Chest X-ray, PA view. Patient: 56 years old, sex M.
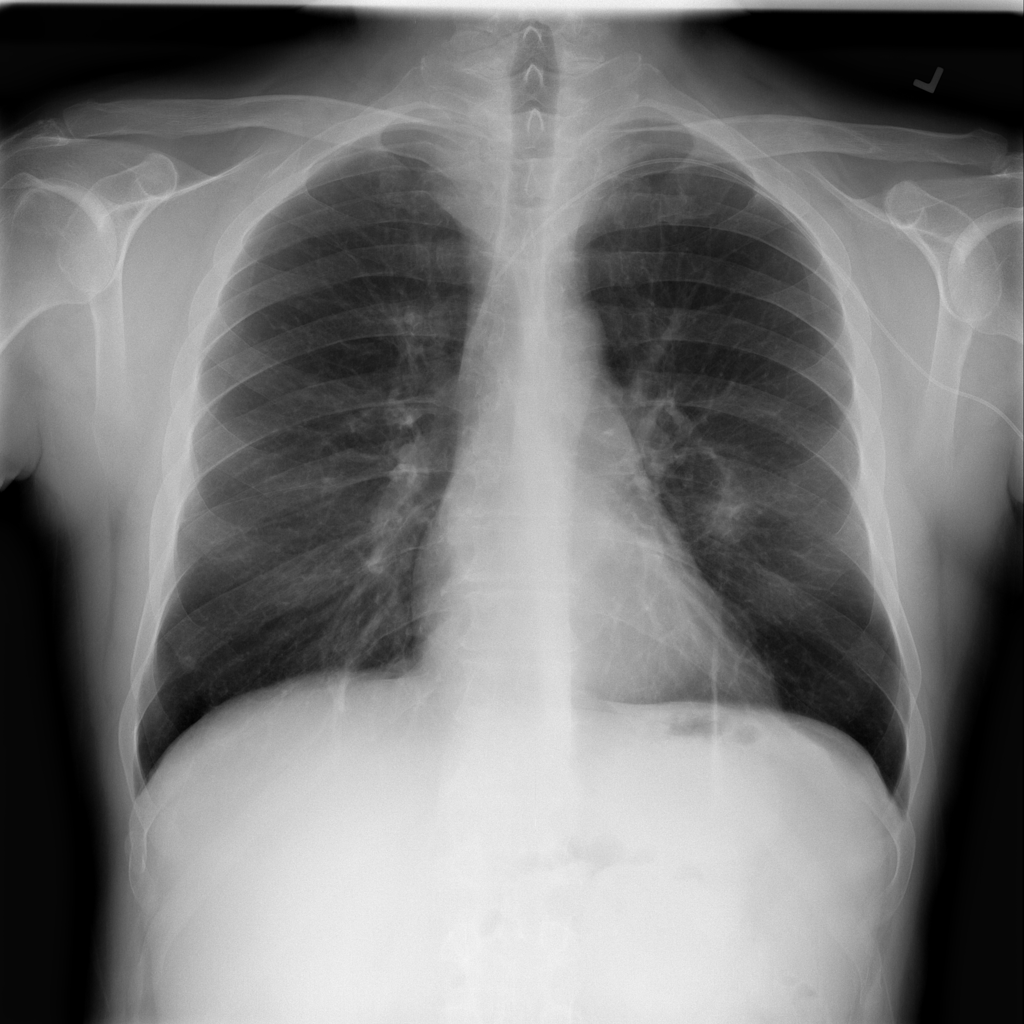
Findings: No Finding